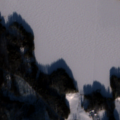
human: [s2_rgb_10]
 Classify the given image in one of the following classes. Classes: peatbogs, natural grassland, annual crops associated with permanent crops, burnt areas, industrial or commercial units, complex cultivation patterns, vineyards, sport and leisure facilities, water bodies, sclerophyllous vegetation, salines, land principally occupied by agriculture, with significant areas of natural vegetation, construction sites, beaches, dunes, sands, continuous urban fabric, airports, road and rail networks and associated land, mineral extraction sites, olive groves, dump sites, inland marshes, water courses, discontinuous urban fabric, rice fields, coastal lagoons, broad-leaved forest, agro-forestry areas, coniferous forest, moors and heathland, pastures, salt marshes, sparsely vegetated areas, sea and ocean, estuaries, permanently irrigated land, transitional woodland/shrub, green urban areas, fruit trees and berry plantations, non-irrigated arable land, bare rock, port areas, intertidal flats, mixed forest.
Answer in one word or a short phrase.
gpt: land principally occupied by agriculture, with significant areas of natural vegetation, coniferous forest, mixed forest, water bodies